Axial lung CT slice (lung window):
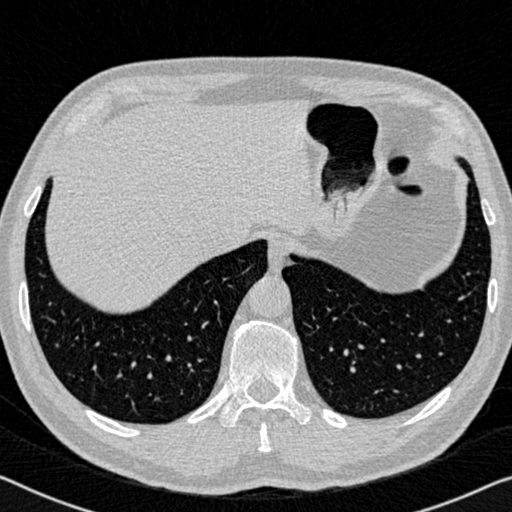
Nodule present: no